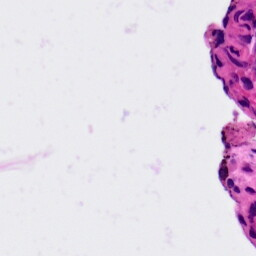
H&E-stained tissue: Ovarian